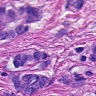
Metastatic tissue present: yes